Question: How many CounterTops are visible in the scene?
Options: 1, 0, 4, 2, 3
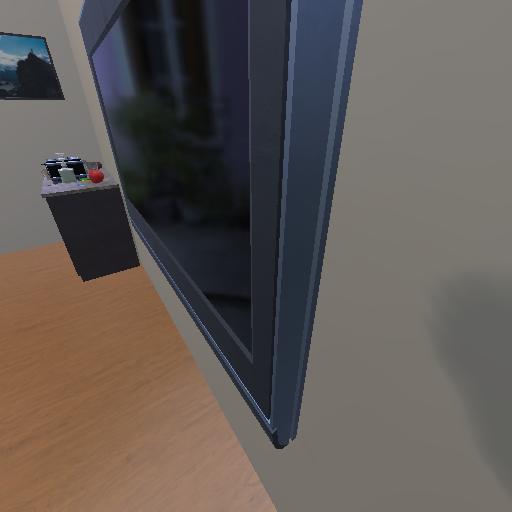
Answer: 1